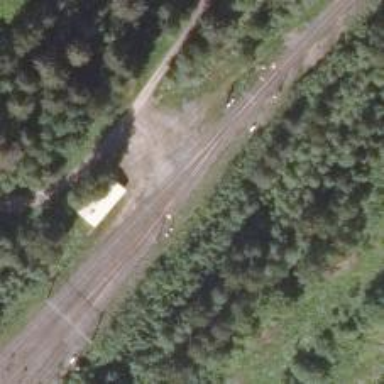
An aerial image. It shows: Siding railway line with electrified contact line for the trains.